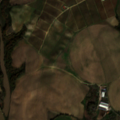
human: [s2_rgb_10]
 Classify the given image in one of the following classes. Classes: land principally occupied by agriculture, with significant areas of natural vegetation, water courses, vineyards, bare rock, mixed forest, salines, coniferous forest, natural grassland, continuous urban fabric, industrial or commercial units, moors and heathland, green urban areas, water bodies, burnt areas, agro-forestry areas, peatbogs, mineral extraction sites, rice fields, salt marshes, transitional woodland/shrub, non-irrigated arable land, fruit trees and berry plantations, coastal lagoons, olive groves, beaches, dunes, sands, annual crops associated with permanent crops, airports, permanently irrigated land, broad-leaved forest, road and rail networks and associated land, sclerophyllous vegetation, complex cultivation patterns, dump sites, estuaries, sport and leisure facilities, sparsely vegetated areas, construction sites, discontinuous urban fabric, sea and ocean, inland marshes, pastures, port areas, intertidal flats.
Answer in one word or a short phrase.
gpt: permanently irrigated land, vineyards, olive groves, broad-leaved forest, transitional woodland/shrub